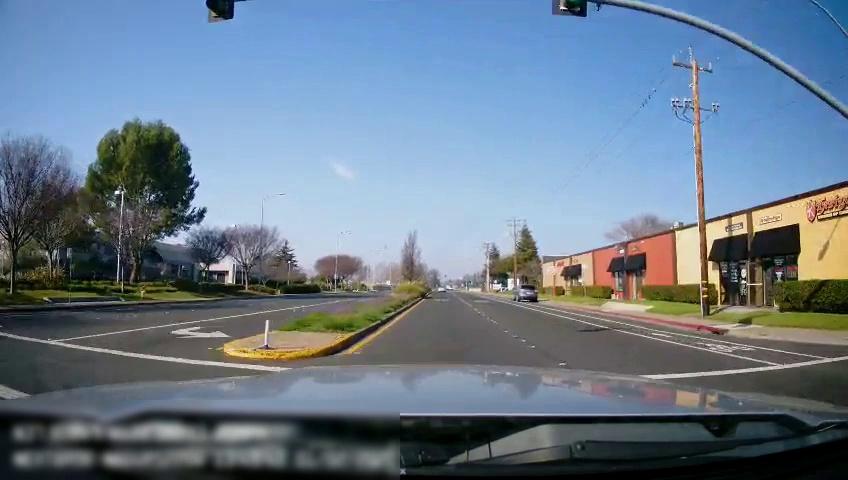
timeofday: Day
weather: Sunny
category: Drivable Space
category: Vehicles | SUV
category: Lanes | Current Lane
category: Lanes | Current Lane
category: Lanes | Alternate Lane
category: Lanes | Alternate Lane
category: Lanes | Opposite Lane
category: Traffic | Lights
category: Traffic | Lights